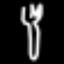
Label: fork